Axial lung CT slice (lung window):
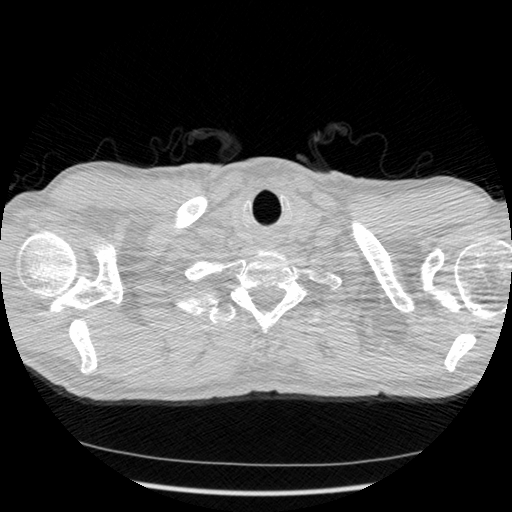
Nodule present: no